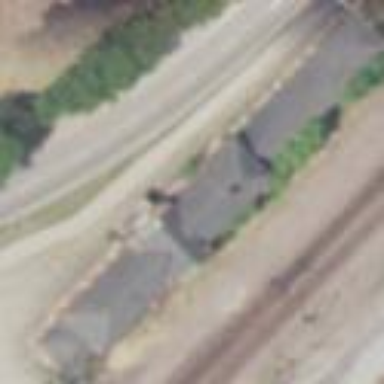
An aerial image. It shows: Historic train station building.